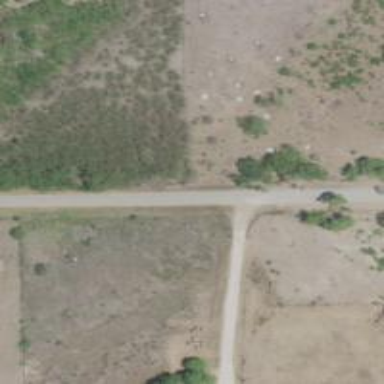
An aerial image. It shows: Unclassified road.